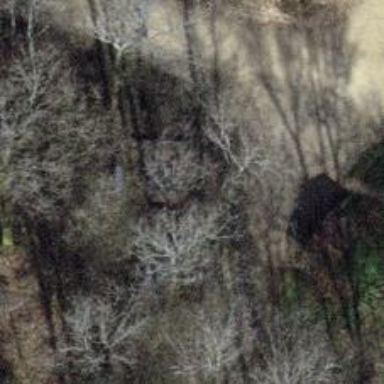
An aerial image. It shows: Picnic site with BBQ amenities available.